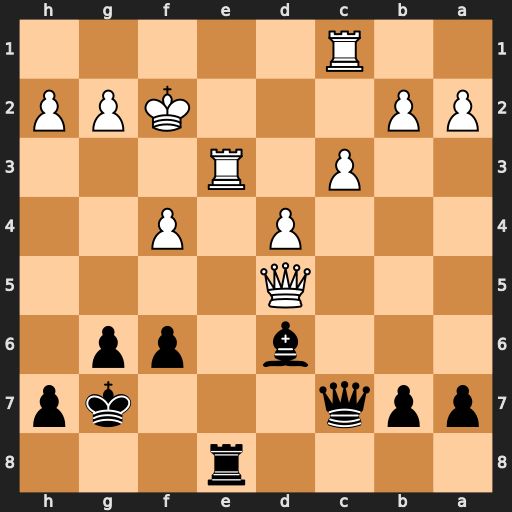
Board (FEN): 4r3/ppq3kp/3b1pp1/3Q4/3P1P2/2P1R3/PP3KPP/2R5
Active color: b
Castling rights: -
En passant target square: -
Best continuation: Rxe3 Kxe3 Bxf4+ Kd3 Bxc1